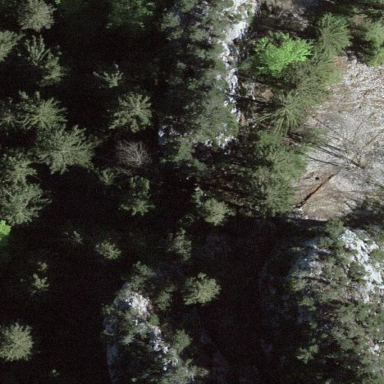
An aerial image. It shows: Landscape dominated by bare rock.